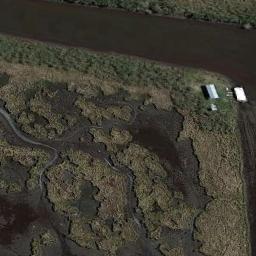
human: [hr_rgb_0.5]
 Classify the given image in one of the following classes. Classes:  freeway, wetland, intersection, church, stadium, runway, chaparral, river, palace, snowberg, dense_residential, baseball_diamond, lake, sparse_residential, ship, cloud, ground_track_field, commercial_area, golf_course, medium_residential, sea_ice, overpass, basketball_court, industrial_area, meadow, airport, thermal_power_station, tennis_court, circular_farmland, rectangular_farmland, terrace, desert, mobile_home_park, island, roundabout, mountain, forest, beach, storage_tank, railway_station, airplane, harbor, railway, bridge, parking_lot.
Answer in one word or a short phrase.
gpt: wetland